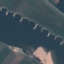
Label: River